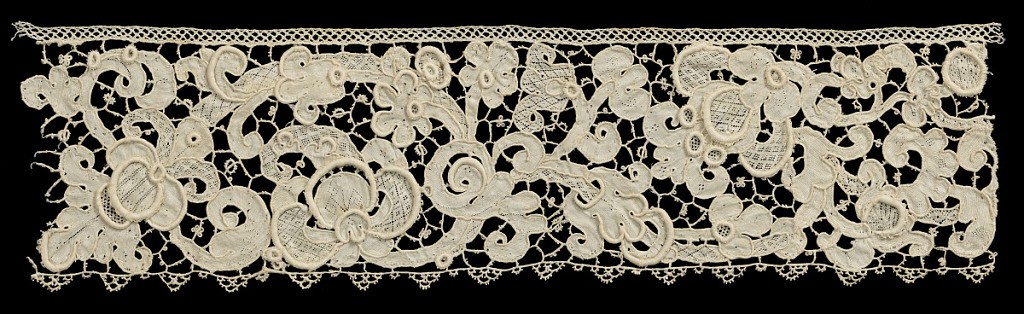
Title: Border
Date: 17th century
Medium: linen Technique: raised needle lace
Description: Border of Gros Point de Venise with curvilinear forms in a floral and foliated design. Pattern outlined by cordonnet and connected by brides picotées and interspersed by portes and gaze quadrillée.